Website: crate-barrel
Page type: cart
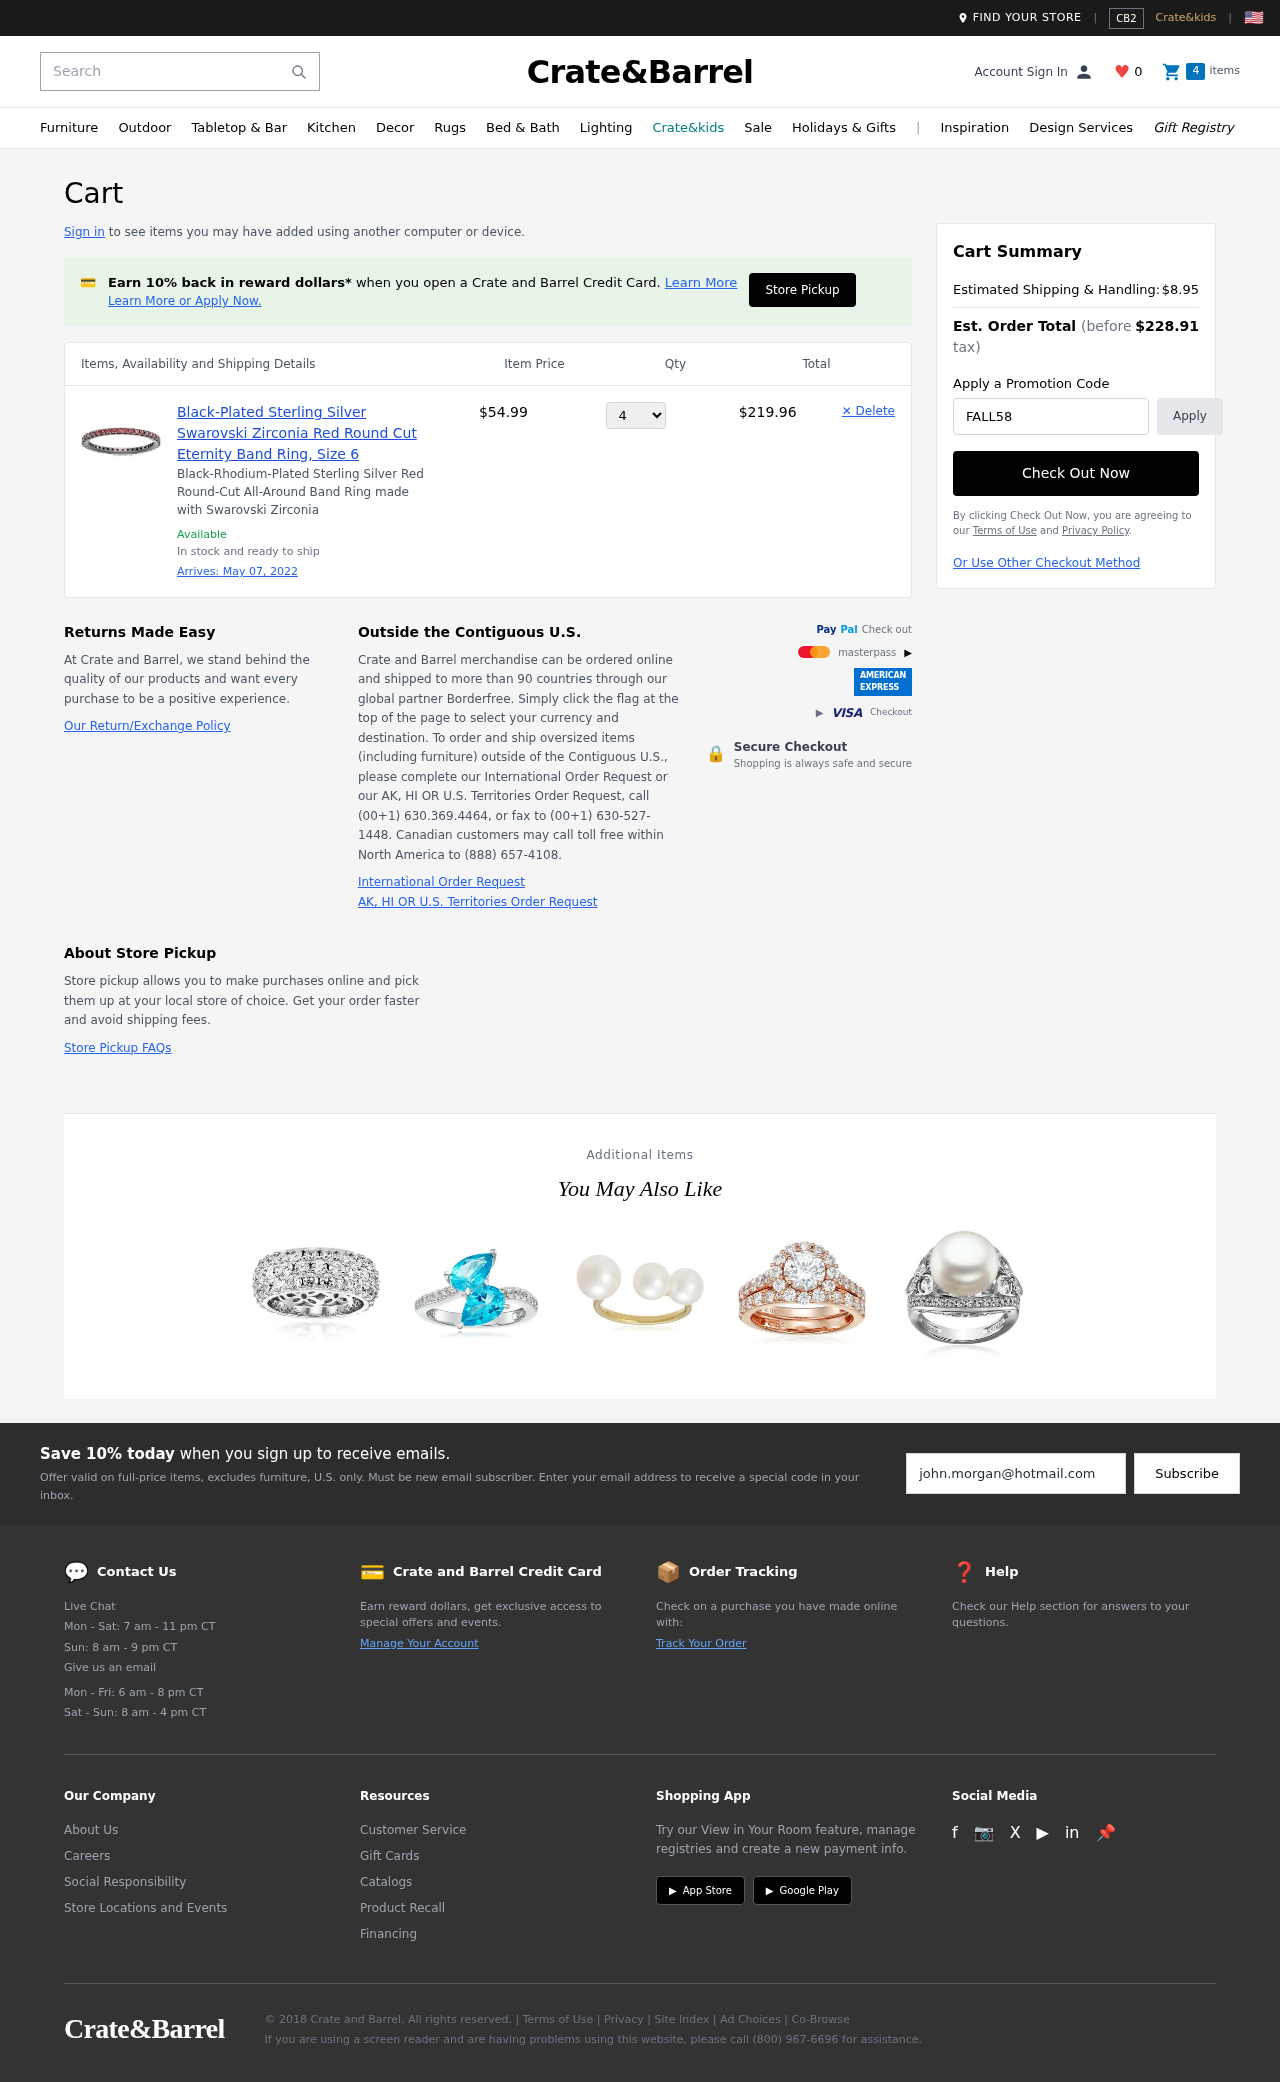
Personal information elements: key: PII_PROMO_CODE
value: FALL58
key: PII_EMAIL
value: john.morgan@hotmail.com
Product elements: key: PRODUCT1_DESC
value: Black-Rhodium-Plated Sterling Silver Red Round-Cut All-Around Band Ring made with Swarovski Zirconia
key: PRODUCT1_NAME
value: Black-Plated Sterling Silver Swarovski Zirconia Red Round Cut Eternity Band Ring, Size 6
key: PRODUCT1_PRICE
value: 54.99
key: PRODUCT1_QUANTITY
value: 4
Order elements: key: ORDER_DELIVERY_DATE
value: May 07, 2022
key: ORDER_SUBTOTAL
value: $219.96
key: ORDER_SHIPPING_COST
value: $8.95
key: ORDER_TOTAL
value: $228.91